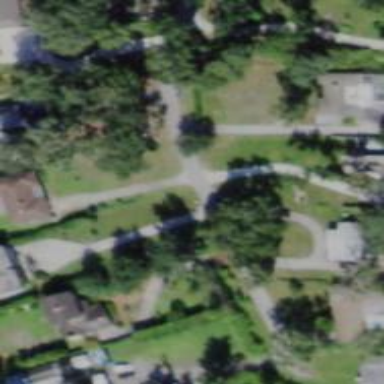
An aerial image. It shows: Driveway.